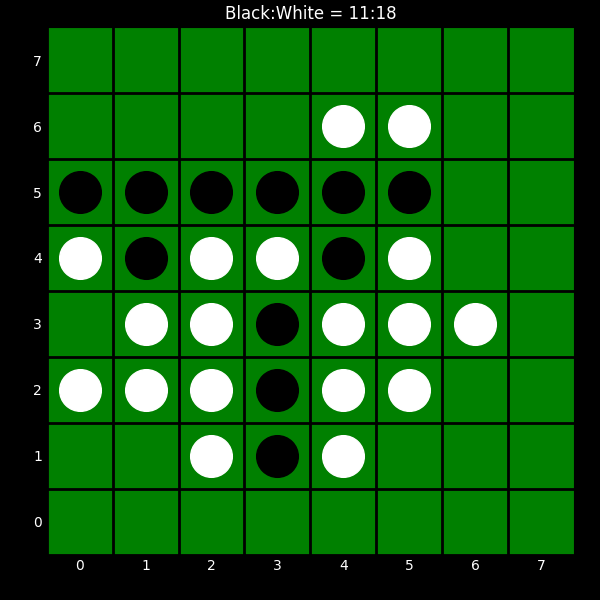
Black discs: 11
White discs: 18